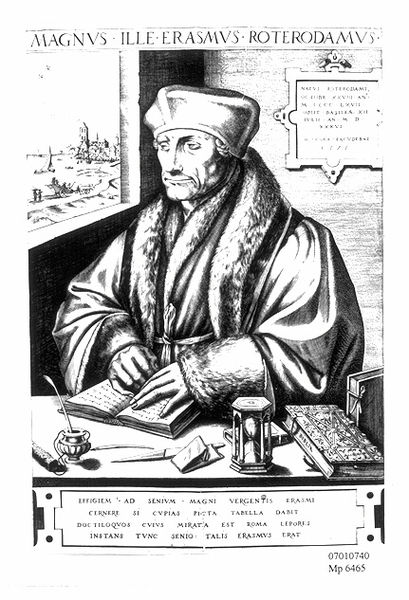
Titel: Bildnis des Erasmus von Rotterdam
Künstler: Frans Huys
Institution: (Seriendruck)
Schlagwörter: feder, hand, mann, landschaft, sitzen, stadt, fenster, hut, nase, tisch, zeichnung, ausblick, blick, gürtel, kappe, mütze, wand, bibel, falten, gesicht, kragen, messer, pelz, rahmen, ärmel, bild, bildnis, hände, portrait, porträt, geistlicher, mantel, adel, kaufmann, kopfbedeckung, holzschnitt, schrift, bücher, papier, schreibtisch, ansicht, genrebild, ort, mauer, grafik, graphik, tafel, inschrift, morgenmantel, faltenwurf, philosoph, buch, fensterrahmen, druck, schwarzweiss, radierung, stich, text, zeitung, überschrift, niederländisch, tinte, wappen, talar, barett, pelzkragen, brief, adelig, flämisch, gelehrter, holländisch, stundenglas, dürer, siegel, tintenfass, griffel, kupferstich, schreibfeder, federkiel, latein, lateinisch, rotterdam, reformation, gürel, erasmus, erasmus von rotterdam, sanduhr, schaube, innschrift, paletot, gruckgraphik, pfründe, sanuhr, seriendurck, augen#mund, mangus, latrin